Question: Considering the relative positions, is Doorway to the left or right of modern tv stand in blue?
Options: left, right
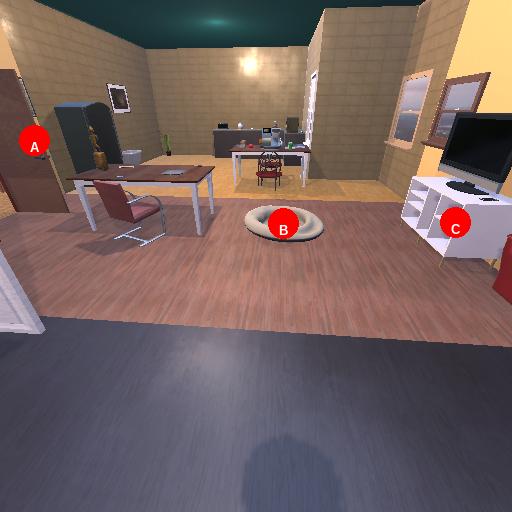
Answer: left